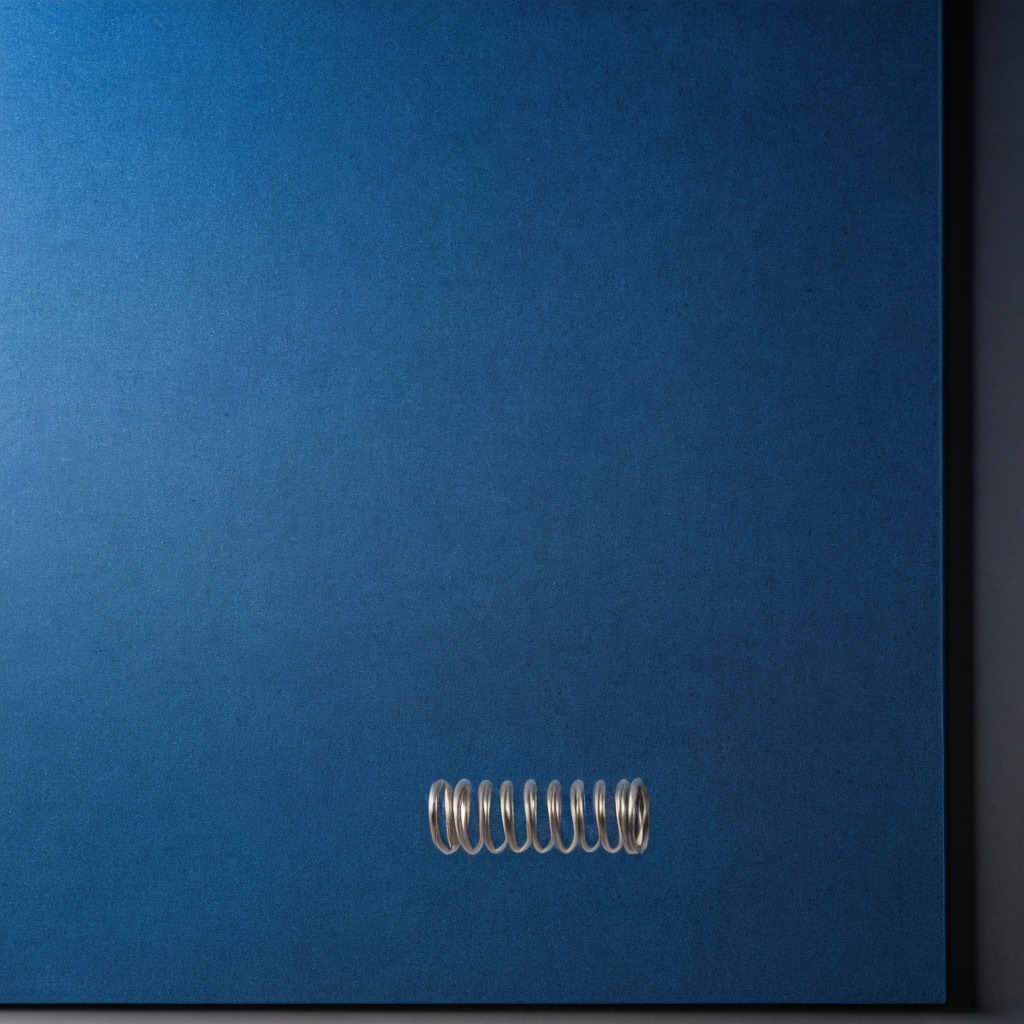
A coiled metal spring lies on the clean granite tabletop inside a workshop under bright overhead lighting crisp shadows high clarity worn but beneath the mat.